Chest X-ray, AP view. Patient: 37 years old, sex F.
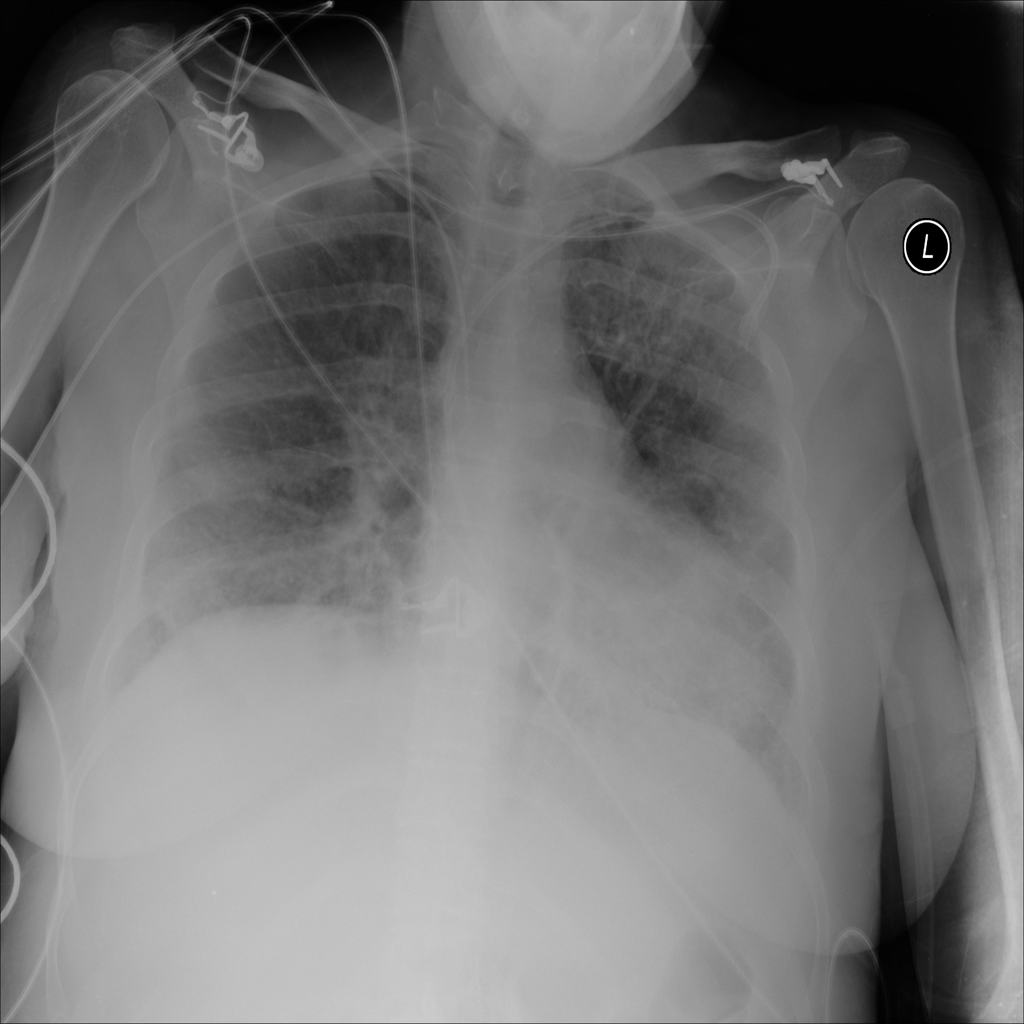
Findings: No Finding